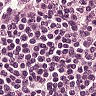
Metastatic tissue present: no